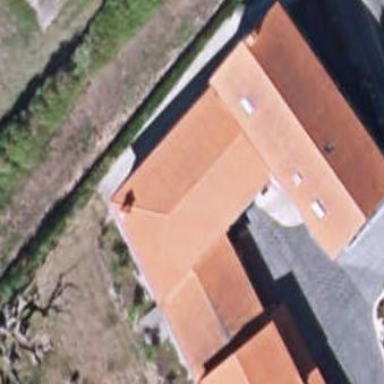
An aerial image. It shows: Simple house.